Field crop: maize
Growth stage: 2
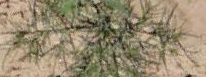
Species: salsola